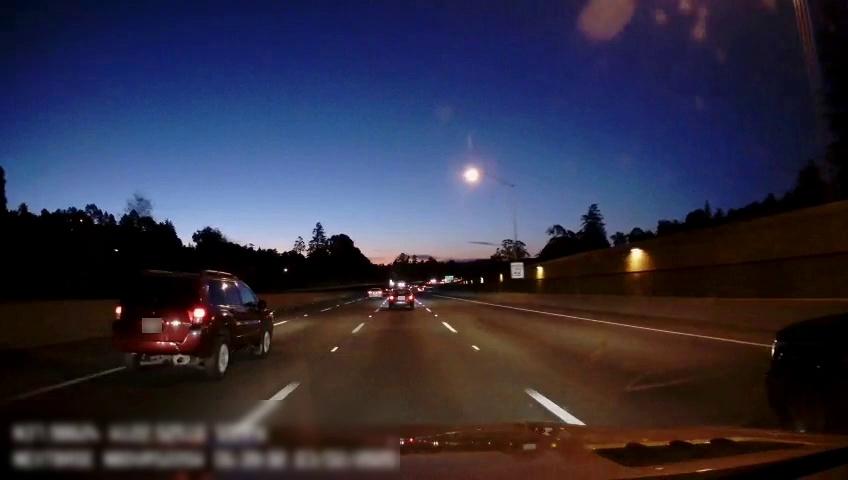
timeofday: Night
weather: Other
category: Drivable Space
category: Vehicles | Car
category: Vehicles | Car
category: Vehicles | SUV
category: Vehicles | SUV
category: Lanes | Alternate Lane
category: Lanes | Alternate Lane
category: Lanes | Current Lane
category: Lanes | Current Lane
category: Lanes | Alternate Lane
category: Traffic | Signs